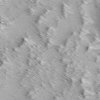
Atmospheric dust classification: not_dusty